Question: I can't work this out.
I have a template class that has in its template parameter its value, and I want to add together n of this class. I can successfully get the int value from the class in the base case, but it fails otherwise.
'''
template <int Value>
struct integer {};
template<int A, typename ...Rest>
auto constexpr add(integer<A>, Rest...) {
if constexpr (sizeof...(Rest) > 0)
return A + add(Rest...);
else
return A;
}
int main(){
auto constexpr y = add(integer<1>{}); // base case
auto constexpr x = add(integer<1>{}, integer<2>{});
return 0;
}
'''
My guess is that something is wrong with the parameters of the meta function
'''
template<int A, typename ...Rest>
auto constexpr add(integer<A>, Rest...) {...}
'''
but I just can't figure out what, in my mind it should always be able to deduce that its argument is an , and it shouldn't even instantiate if there are 0 arguments, yet that seems to be the case in the error logs:
'''
(8, 17) : error C2144 : syntax error : 'integer<2>' should be preceded by ')'
(19) : message: see reference to function template instantiation 'auto add<1,integer<2>>(integer<1>,integer<2>)' being compiled
(8, 13) : error C2672 : 'add' : no matching overloaded function found
(7, 1) : error C2780 : 'auto add(integer<Value>,Rest...)' : expects 2 arguments - 0 provided
(7) : message: see declaration of 'add'
(8, 17) : error C2144 : syntax error : 'integer<2>' should be preceded by ';'
(7, 1) : error C2059 : syntax error : ')'
(19, 52) : error C3313 : 'x' : variable cannot have the type 'const void'
'''
[
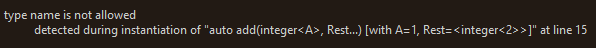
Answer: 'add' is a function, not a metafunction, in the sense that you've designed it to take values (not types); in other words you call it like 'add(someValue)' (not like 'add<SomeType>', fwiw).
So, the call to 'add(Rest...)' is syntactically wrong becaues you're passing a type instead of a value to 'add'; you should, instead, give that parameter a name, say 'rest', and use that in the call:, as in 'add(rest...)'.